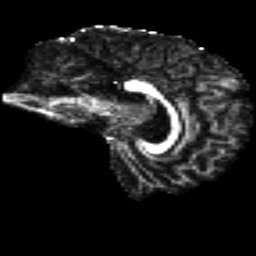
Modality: FA
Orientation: sagittal
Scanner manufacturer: siemens
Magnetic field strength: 3 T
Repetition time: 4.16 s
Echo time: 0.0806 s